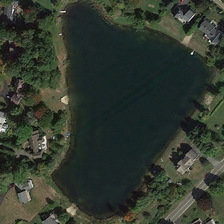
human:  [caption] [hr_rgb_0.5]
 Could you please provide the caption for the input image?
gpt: there are a lot of trees and houses around the lake .

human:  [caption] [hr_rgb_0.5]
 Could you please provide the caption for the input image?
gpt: there is a large lake in the middle of the land .

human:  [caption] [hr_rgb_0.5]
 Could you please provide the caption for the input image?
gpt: there is a large lake in the middle of the land .

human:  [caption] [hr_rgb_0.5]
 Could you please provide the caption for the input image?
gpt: there are a lot of trees and houses around the lake .

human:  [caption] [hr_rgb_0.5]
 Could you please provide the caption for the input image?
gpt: there is a large lake in the middle of the land .